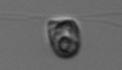
Label: flagellate_morphotype1